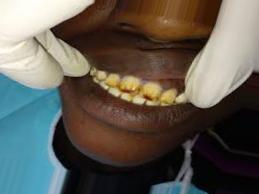
Condition: Tooth Discoloration